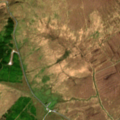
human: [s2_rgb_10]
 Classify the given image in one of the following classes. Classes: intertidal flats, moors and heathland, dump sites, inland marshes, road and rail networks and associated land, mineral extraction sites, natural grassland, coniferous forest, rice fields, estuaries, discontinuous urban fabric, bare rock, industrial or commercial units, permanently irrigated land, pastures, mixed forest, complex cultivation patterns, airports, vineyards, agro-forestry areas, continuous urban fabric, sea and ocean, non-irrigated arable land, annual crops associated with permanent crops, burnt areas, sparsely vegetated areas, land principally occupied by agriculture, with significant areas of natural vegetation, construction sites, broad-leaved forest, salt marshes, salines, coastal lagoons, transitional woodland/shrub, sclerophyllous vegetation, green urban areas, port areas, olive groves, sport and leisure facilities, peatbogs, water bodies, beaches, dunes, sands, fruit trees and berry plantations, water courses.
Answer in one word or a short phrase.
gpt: moors and heathland, transitional woodland/shrub, peatbogs